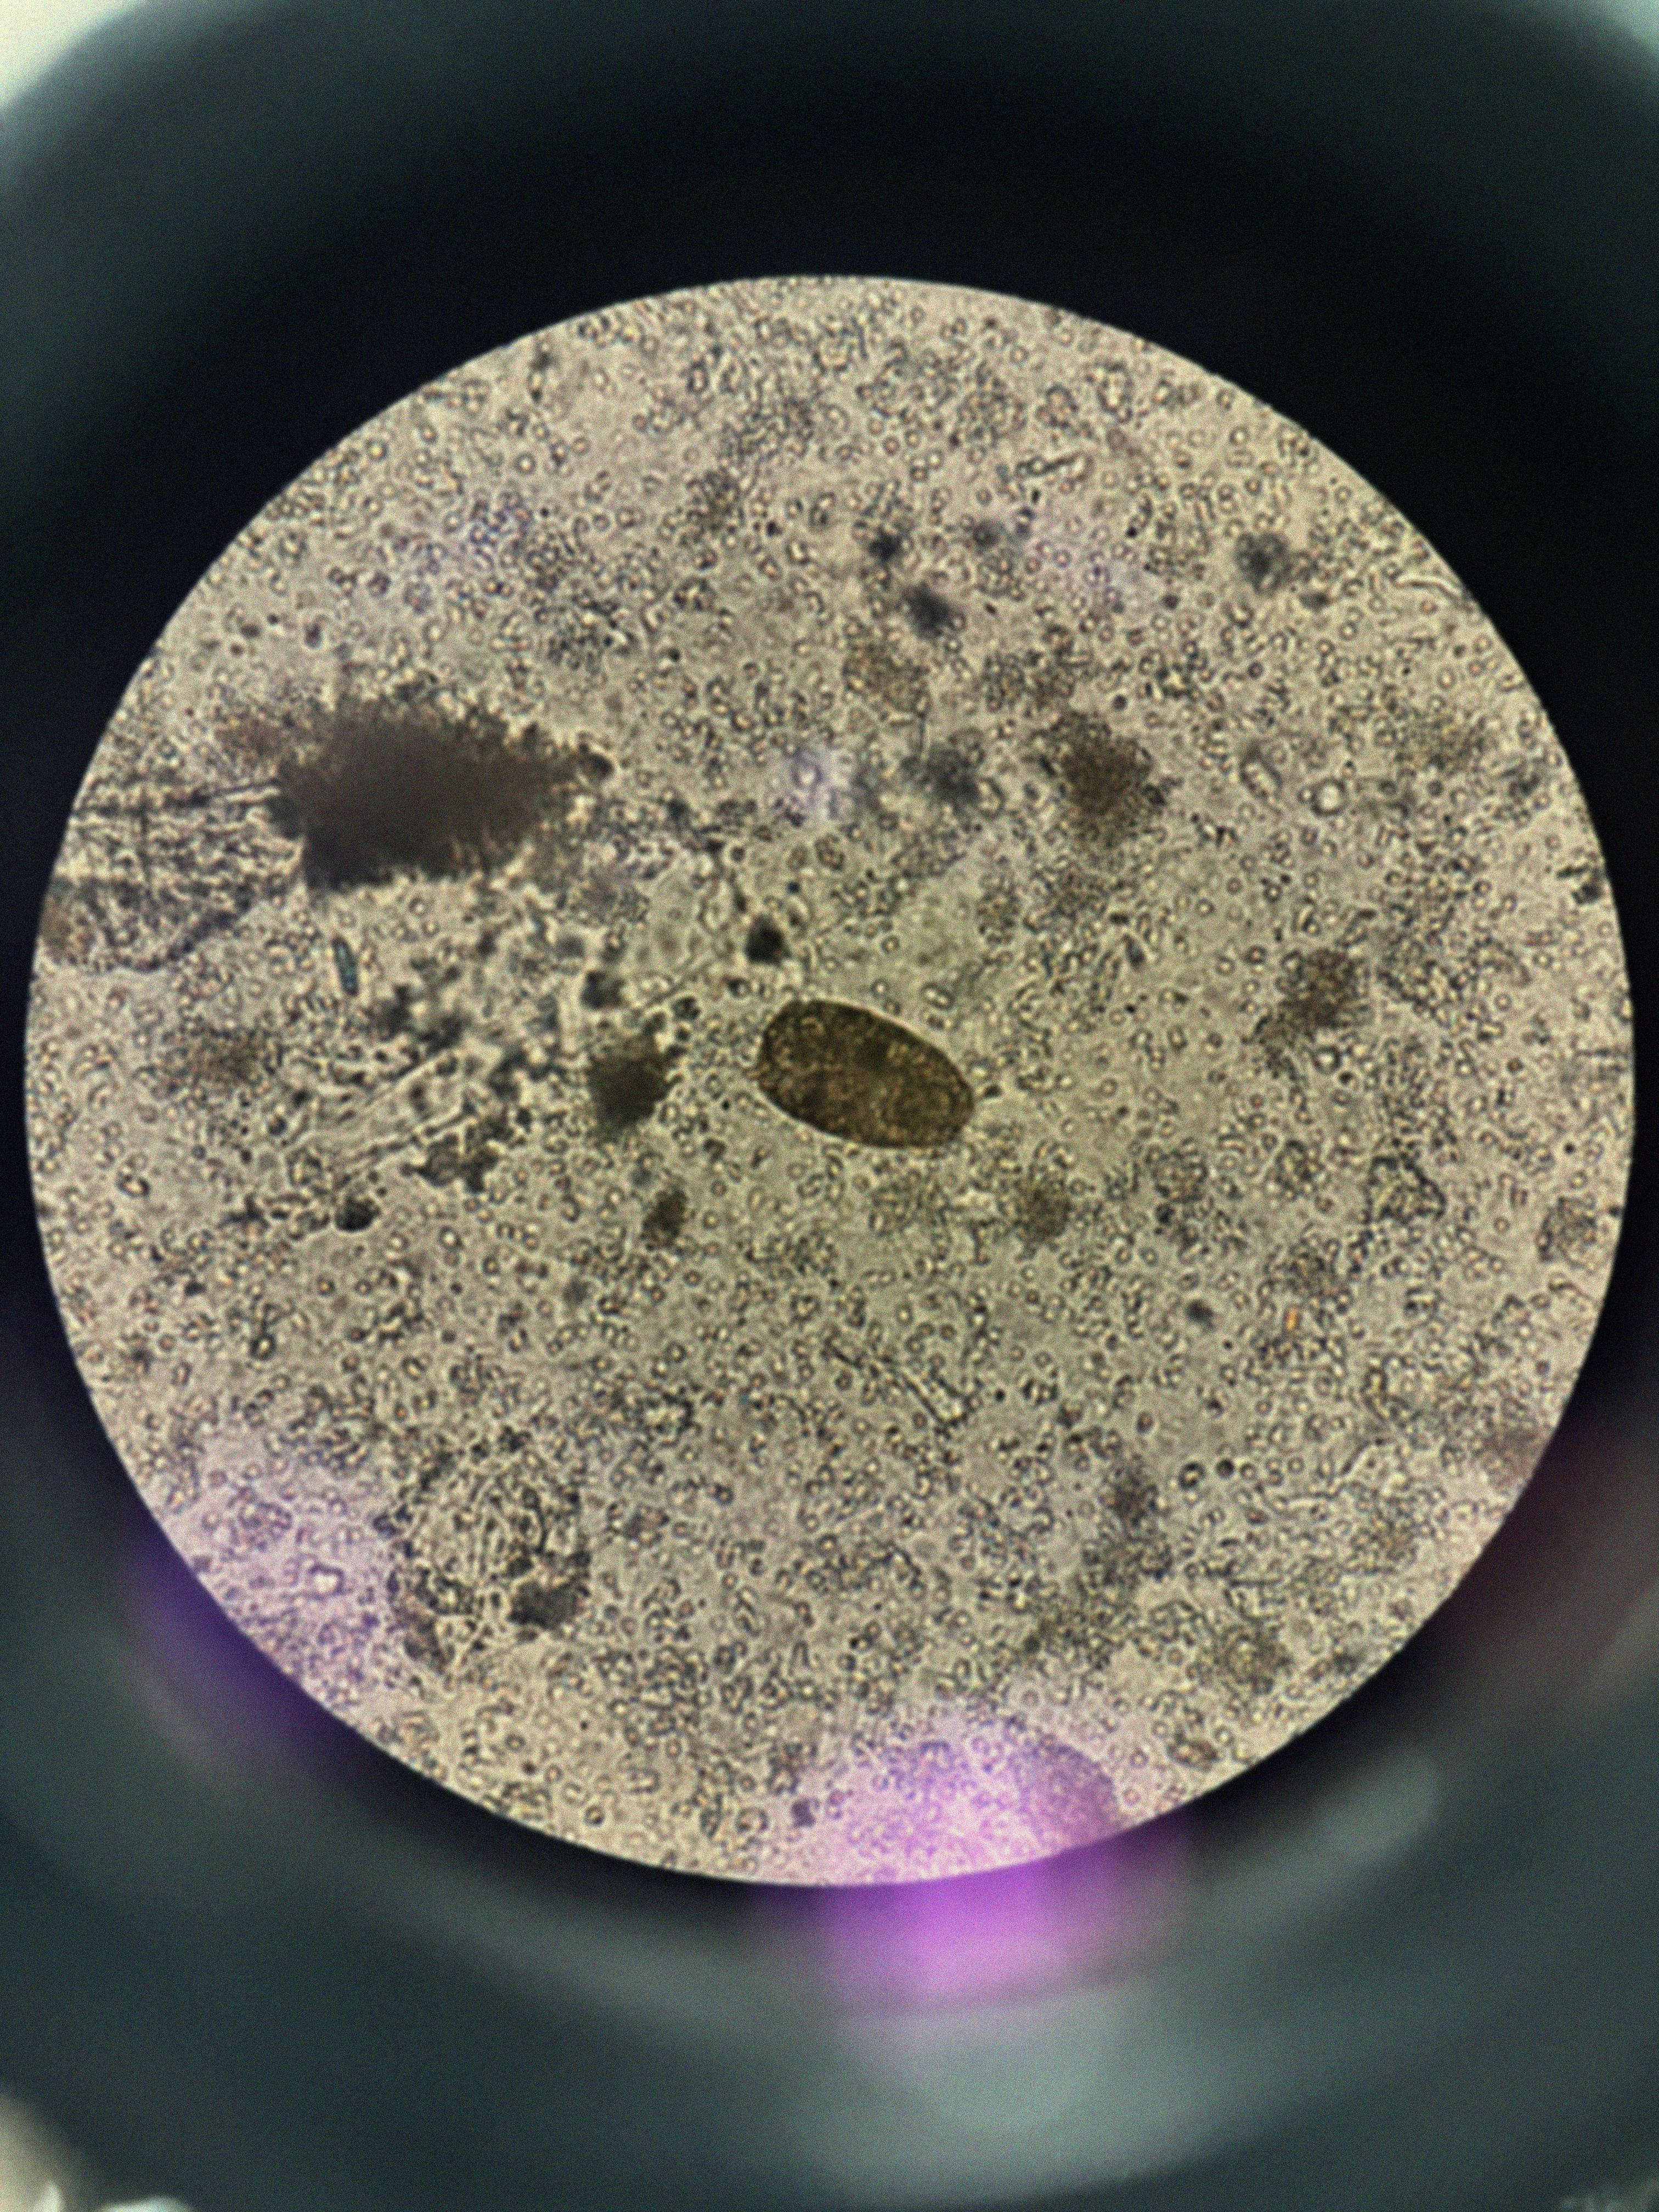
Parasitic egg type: Paragonimus spp